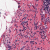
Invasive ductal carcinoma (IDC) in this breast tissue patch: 0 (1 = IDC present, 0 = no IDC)